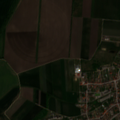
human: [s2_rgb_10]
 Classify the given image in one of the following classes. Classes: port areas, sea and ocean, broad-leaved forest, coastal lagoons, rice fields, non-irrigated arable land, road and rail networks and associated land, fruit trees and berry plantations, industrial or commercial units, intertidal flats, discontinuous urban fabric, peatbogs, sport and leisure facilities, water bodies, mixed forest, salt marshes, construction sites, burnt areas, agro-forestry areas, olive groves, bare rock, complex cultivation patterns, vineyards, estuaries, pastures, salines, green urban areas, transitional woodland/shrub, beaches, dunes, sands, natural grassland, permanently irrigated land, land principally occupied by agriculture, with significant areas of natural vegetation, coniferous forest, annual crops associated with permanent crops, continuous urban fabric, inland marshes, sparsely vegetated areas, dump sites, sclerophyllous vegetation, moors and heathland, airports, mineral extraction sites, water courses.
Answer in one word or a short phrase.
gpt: discontinuous urban fabric, non-irrigated arable land